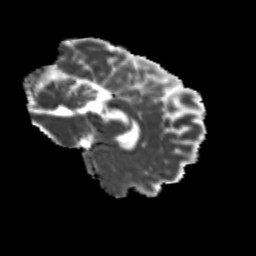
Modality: MD
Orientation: sagittal
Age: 25
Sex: female
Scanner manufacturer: siemens
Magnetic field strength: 3 T
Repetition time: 3.5 s
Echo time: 0.104 s